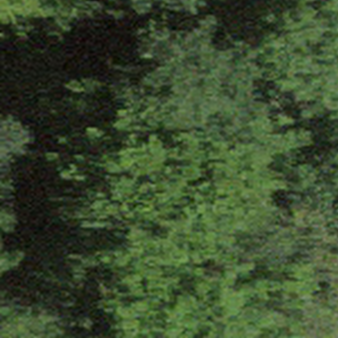
Label: other